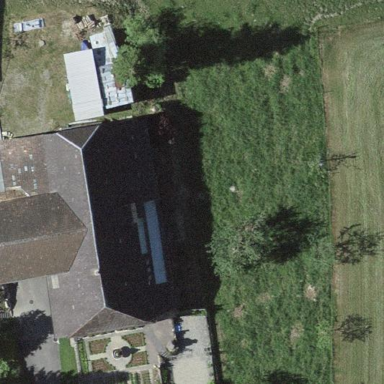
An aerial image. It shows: Farm building.